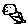
Label: bird